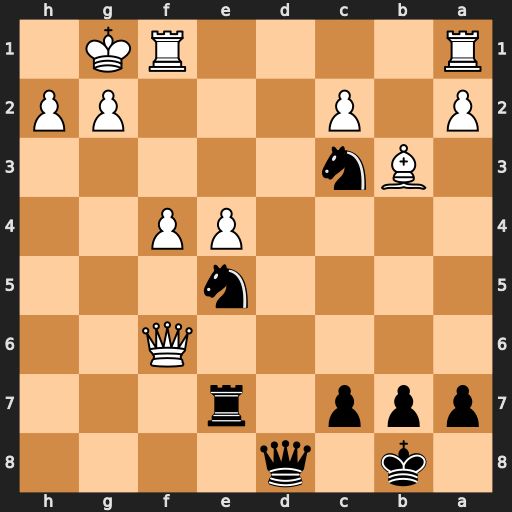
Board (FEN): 1k1q4/ppp1r3/5Q2/4n3/4PP2/1Bn5/P1P3PP/R4RK1
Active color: b
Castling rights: -
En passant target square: -
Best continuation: Ne2+ Kh1 Ng3+ hxg3 Rh7+ Qh4 Rxh4+